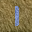
Label: 1